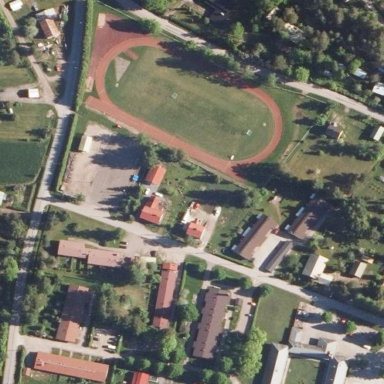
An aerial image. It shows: Paved athletics pitch for sports and leisure activities.